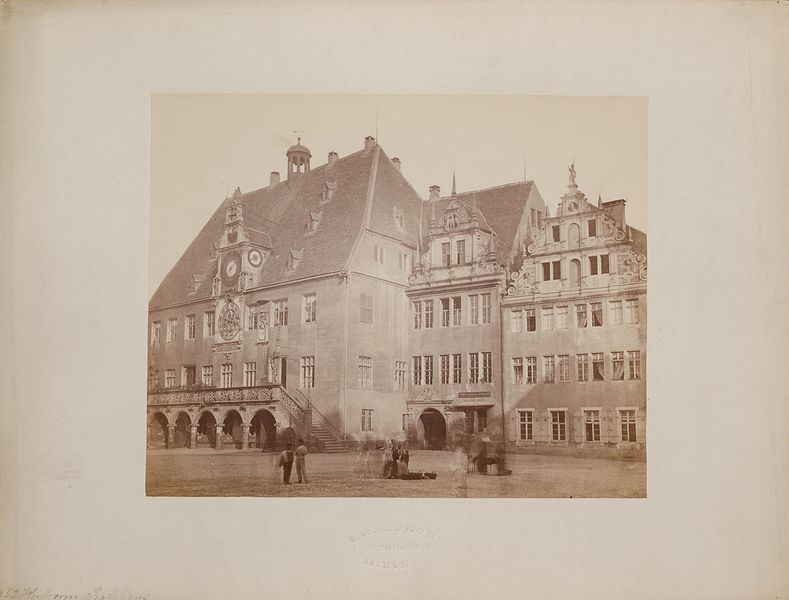
Titel: Heilbronn Rathaus
Künstler: Georg Maria Eckert
Standort: Hamburg
Institution: Museum für Kunst und Gewerbe Hamburg
Schlagwörter: architektur, foto, fotografie, photographie, rathaus, photo, architekturfotografie, giebelhaus, albumin, lichtbild, architekturphotographie, bildwerke, angewandte und bildende kunst, hessische systematik, schwarzweißpositivverfahren, silbersalzverfahren, schwarzweißfotografie, straßen, plätze, albuminpapier